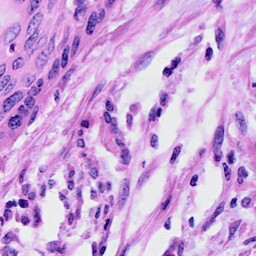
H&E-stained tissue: Cervix